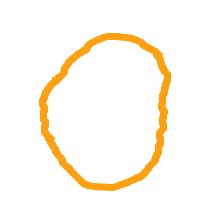
Shape: circle